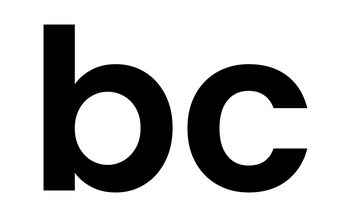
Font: Poppins-SemiBold